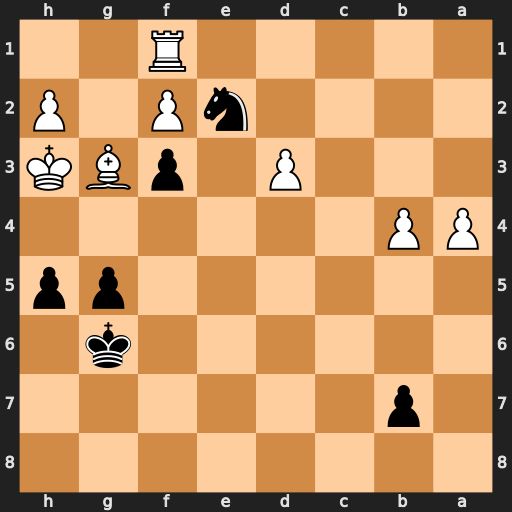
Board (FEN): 8/1p6/6k1/6pp/PP6/3P1pBK/4nP1P/5R2
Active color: b
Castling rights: -
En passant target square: -
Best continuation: g4+ Kh4 Nd4 h3 Nf5#